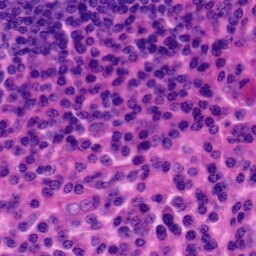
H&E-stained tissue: Tonsil